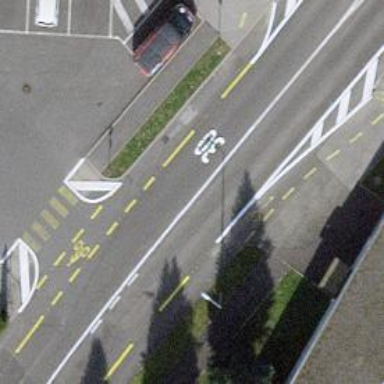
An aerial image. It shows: Asphalt cycleway that serves as link.